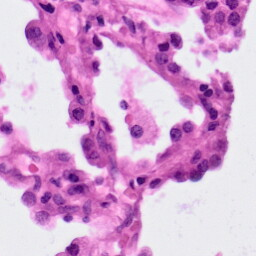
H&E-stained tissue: Lung